Question: I am trying to mimic iPhoto sharing and have gotten as far as publishing the service using the iPhoto service name "_dpap._tcp.". iPhoto sees my bogus "share", but it is grayed out. I'm watching network traffic to see if iPhoto is looking for something else to enable it (to make it non-gray), but there doesn't seem to be anything which leads me to believe it's really a bonjour setting--something I'm missing when I publish my service.

Any ideas of what iPhoto might be looking for/needing to enable that? Do you think it's a bonjour setting or just something specific to iPhoto?
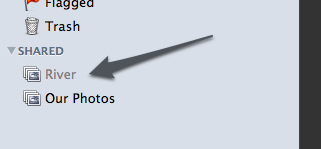
Answer: There is more to the service than just the service name. Bonjour services have TXT records associated with them, which are blobs of data that are commonly interpreted as a series of key/value pairs. When looking at a '_dpap._tcp.' share on my local network, I've noticed the following pairs:
'''
txtvers=1
Version=65537
iPSh Version=131072
Machine ID=[a 12-digit hex string]
Machine Name=[name of share]
Password=false
'''
I suspect the Machine ID is the MAC address, but I'm not certain.